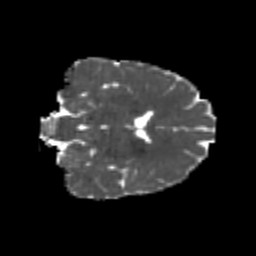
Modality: MD
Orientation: coronal
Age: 23
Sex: female
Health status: healthy
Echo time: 0.074 s